Question: I set some data to a div on the first click using jQuery.data().On the second click, when I try to retrieve it, it gives me 'undefined'. Any idea where I am wrong?

Please see <URL>
'''
<div class="player forward playerposition">
<input type="button" class="addplayer addforward" value="+" />
</div>
$(document).ready(function () {
$(document).on('click', '.addplayer', storeData);
$(document).on('click', '.removeplayer', deletedata);
});
function storeData() {
var div = $(this);
$.data(div, 'testdata', {
'Name': 'Ronaldo'
});
var data = $.data(div, 'testdata');
console.log(data);
div.val('x');
div.removeClass('addplayer');
div.addClass('removeplayer');
}
function deletedata() {
var div = $(this);
var data = $.data(div, 'testdata');
console.log(data);
div.removeData(div, 'testdata');
div.val('+');
div.removeClass('removeplayer');
div.addClass('addplayer');
}
'''
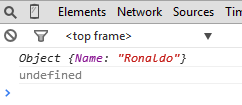
Answer: The <URL> api expects a dom element as its first param, not a jQuery object
'''
var data = $.data(this, 'testdata');
'''
Also <URL> expects the key to be removed as its first param
'''
div.removeData('testdata');
'''
Demo: <URL>
---
Another way is to use the <URL> method of the jQuery object like
'''
div.data('testdata', {
'Name': 'Ronaldo'
});
var data = div.data('testdata');
'''
Demo: <URL>